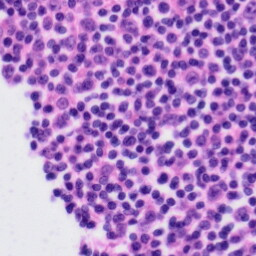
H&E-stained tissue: Tonsil